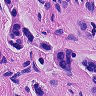
Metastatic tissue present: yes